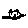
Label: cat